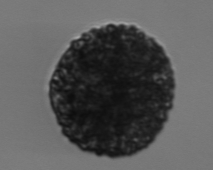
Label: Vicicitus_globosus